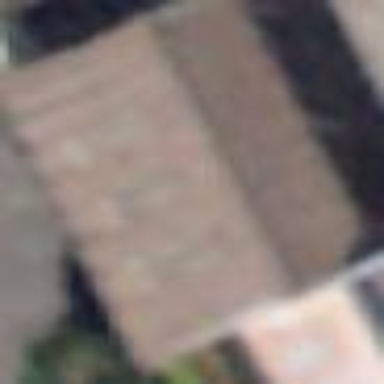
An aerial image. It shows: Building.